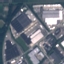
Land use / land cover class: Industrial